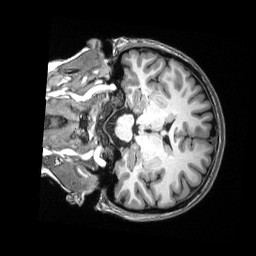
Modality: T1w
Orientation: coronal